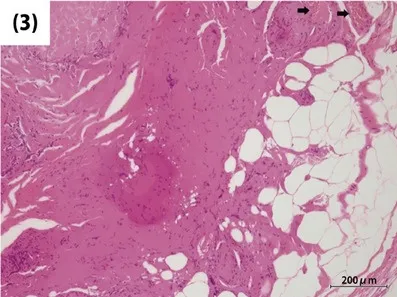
Thickened vascular walls (arrows) and adipose tissues observed in the lesion.
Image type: pathology (h&e)